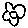
Label: flower